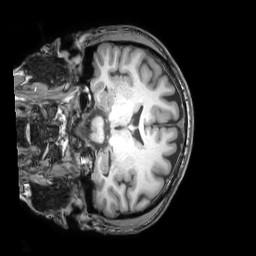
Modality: T1w
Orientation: coronal
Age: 38
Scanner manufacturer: philips
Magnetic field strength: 3 T
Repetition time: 0.007 s
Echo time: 0.003501 s